Question: Fist of all I want to show you my code/storyboard:

This is my storyboard: I have a little UISlider and a UIView.
The UIView is a custom view and his class is "SquareView". This is the code:
'''
#import <UIKit/UIKit.h>
@class SquareView;
@protocol SquareViewDelegate <NSObject>
-(int)giveMeTheNumbersOfSquare:(SquareView *)squareView;
@end
@interface SquareView : UIView
@property (nonatomic , weak) IBOutlet id<SquareViewDelegate> delegate;
@end
'''
and
'''
#import "SquareView.h"
@implementation SquareView
@synthesize delegate;
- (id)initWithFrame:(CGRect)frame
{
self = [super initWithFrame:frame];
if (self) {
// Initialization code
}
return self;
}
// Only override drawRect: if you perform custom drawing.
// An empty implementation adversely affects performance during animation.
- (void)drawRect:(CGRect)rect
{
int numberOfSquare = [delegate giveMeTheNumbersOfSquare:self];
NSLog(@"Value of numberOfSquare in drawRect---> %d" ,numberOfSquare);
//numberOfSquare = 20;
for (int i=0; i<numberOfSquare; i++) {
float x = arc4random() % (int)self.frame.size.width - 20;
float y = arc4random() % (int)self.frame.size.width - 20;
UIRectFill(CGRectMake(x, y, 20.0, 20.0));
// NSLog(@"X---> %f" ,x);
//NSLog(@"Y---> %f" ,y);
[self setNeedsDisplay];
}
// Drawing code
}
@end
'''
Now the ViewController... The ViewController is the SquareView's Delegate.
'''
#import <UIKit/UIKit.h>
#import "SquareView.h"
@interface TestViewController : UIViewController <SquareViewDelegate>
@property (weak) IBOutlet SquareView *squareView;
@property(weak) IBOutlet UISlider *slider;
-(IBAction)changeSquareNumbers:(id)sender;
@end
'''
and
'''
#import "TestViewController.h"
@interface TestViewController ()
{
int _squareCount;
}
@end
@implementation TestViewController
@synthesize squareView = _squareView;
@synthesize slider = _slider;
- (void)viewDidLoad
{
[super viewDidLoad];
// Do any additional setup after loading the view, typically from a nib.
}
-(void)awakeFromNib
{
[_squareView setDelegate:self];
_squareCount = 50;
[self.squareView setNeedsDisplay];
}
/********* Delegate Method *********/
-(int)giveMeTheNumbersOfSquare:(SquareView *)squareView
{
//return _squareCount;
NSLog(@"Value of _squareCount in giveMeTheNumberOfSquare ---> %d" ,_squareCount);
return _squareCount;
}
-(IBAction)changeSquareNumbers:(UISlider *)sender
{
NSLog(@"Value of slider in changeSquareNumbers --> %f" ,[sender value]]);
_squareCount = (int)[sender value];
NSLog(@"Value of _sqareCount ---> %d" ,_squareCount);
[self.squareView setNeedsDisplay];
}
'''
Now... in the SquareView.m file, in the drawRect function I don't know why the program call the "giveMetheNumbersOfSquare function. The "numberOfSquare" in drawRect stay at 0!!!
I don't understand why the program NEVER enter in the "giveMeTheNumberOfSquare" Function!!
Thanks!!
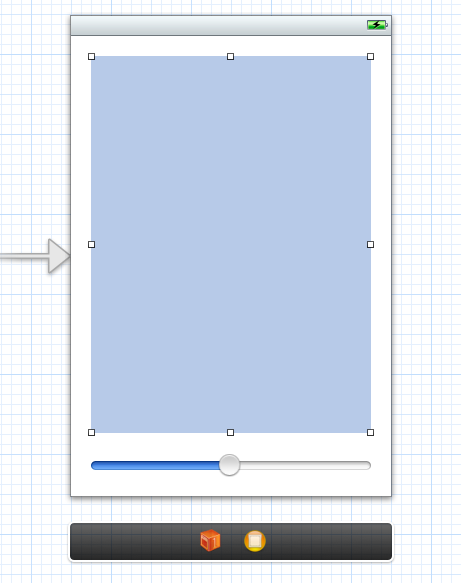
Answer: Make sure that the delegate is being set correctly. You might need to alloc or initialize your squareView. Also if you're using a storyboard you might not be calling 'awakeFromNib'.